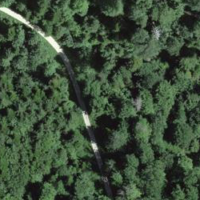
EUNIS habitat code: 41
Species observed at this site:
Tussilago farfara